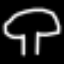
Label: mushroom